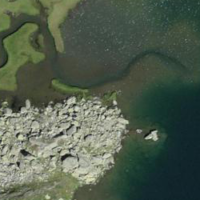
EUNIS habitat code: 48
Species observed at this site:
Eriophorum scheuchzeri